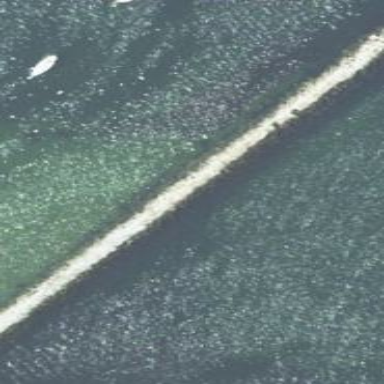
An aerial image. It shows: Breakwater structure.